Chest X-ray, PA view. Patient: 56 years old, sex M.
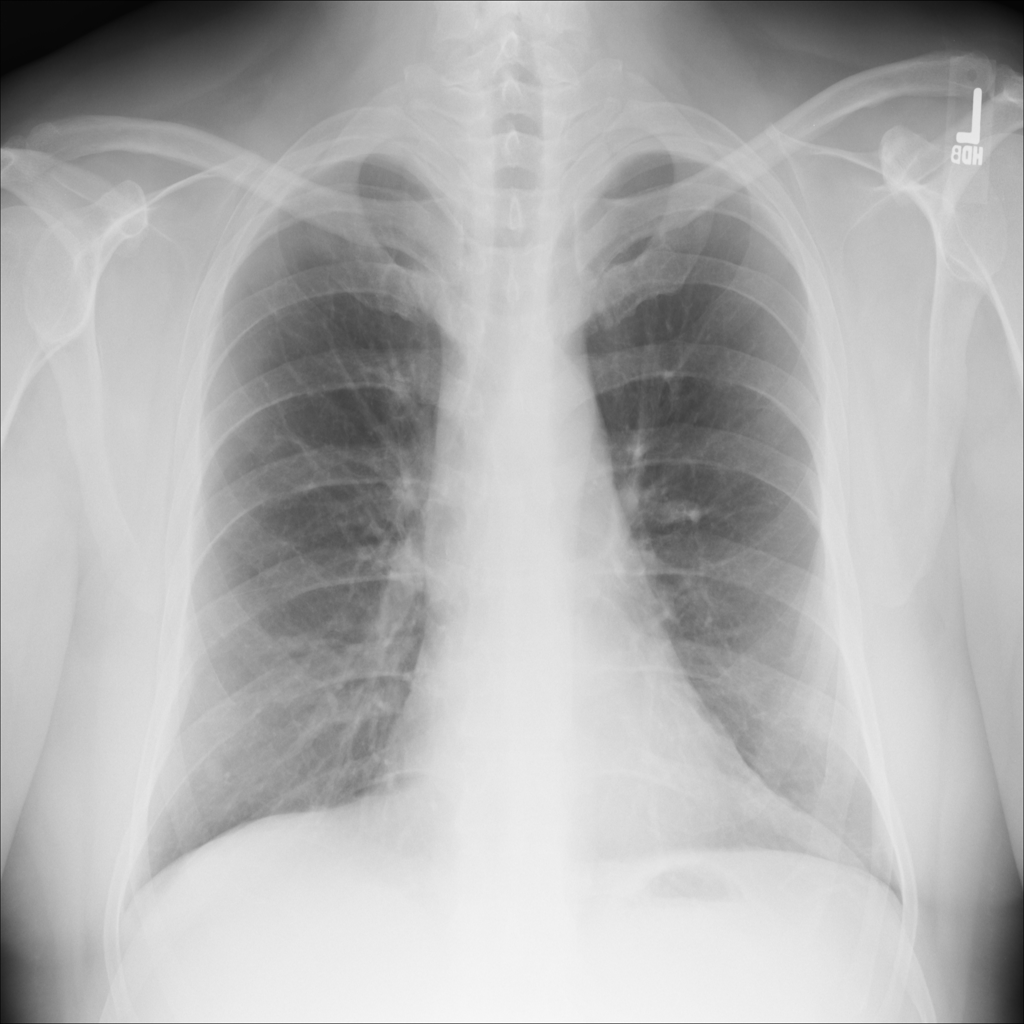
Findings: No Finding